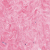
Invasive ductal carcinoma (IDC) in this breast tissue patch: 0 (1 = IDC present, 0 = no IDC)